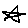
Label: star